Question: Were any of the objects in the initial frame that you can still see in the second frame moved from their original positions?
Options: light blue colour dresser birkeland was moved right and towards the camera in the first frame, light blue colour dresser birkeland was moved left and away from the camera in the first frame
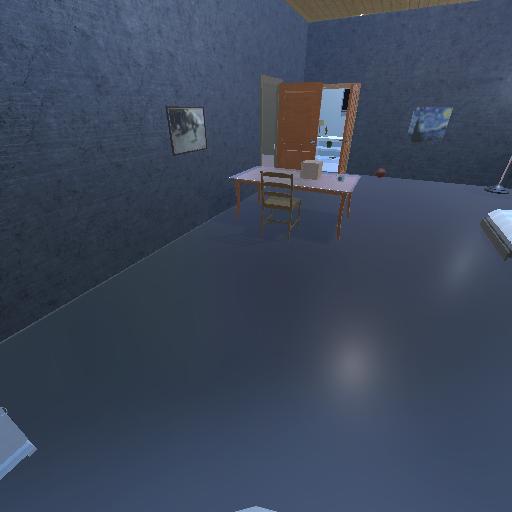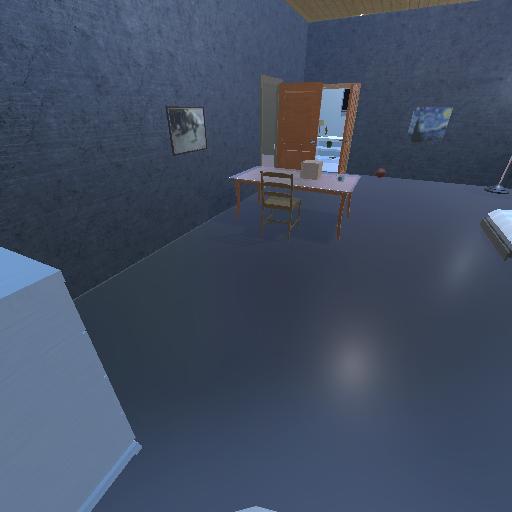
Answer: light blue colour dresser birkeland was moved right and towards the camera in the first frame